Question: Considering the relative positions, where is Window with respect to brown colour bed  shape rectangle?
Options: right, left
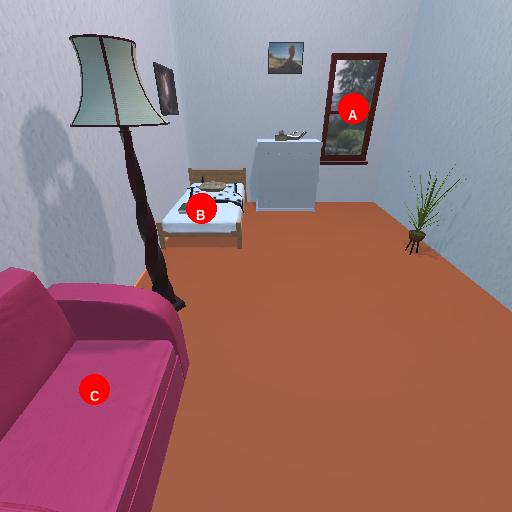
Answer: right